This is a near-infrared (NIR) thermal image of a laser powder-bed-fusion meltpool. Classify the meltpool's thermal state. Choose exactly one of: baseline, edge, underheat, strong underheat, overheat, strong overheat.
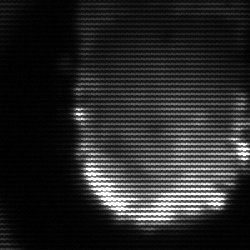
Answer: baseline